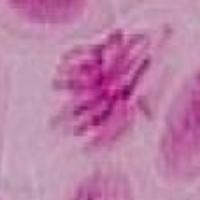
Label: metaphase